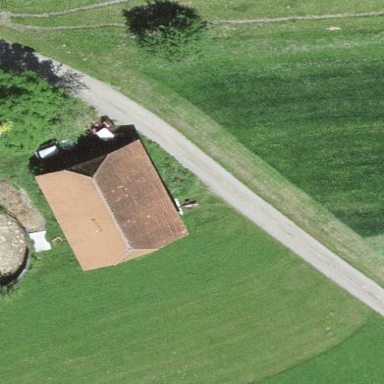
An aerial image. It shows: Rural barn.